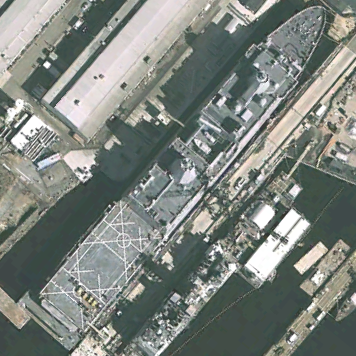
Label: combat